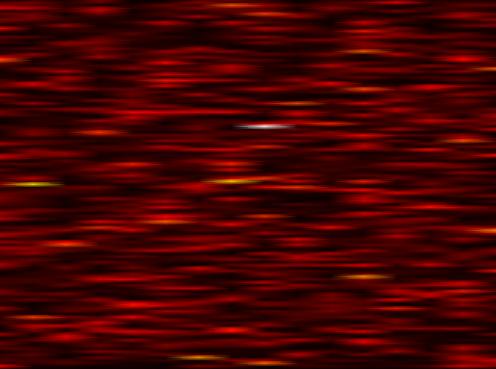
Label: FOFDM